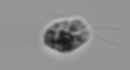
Label: Amoeba